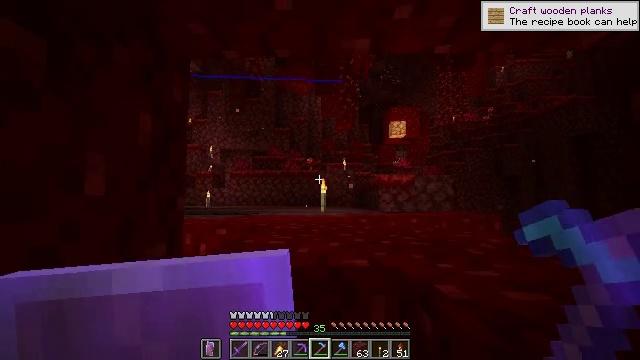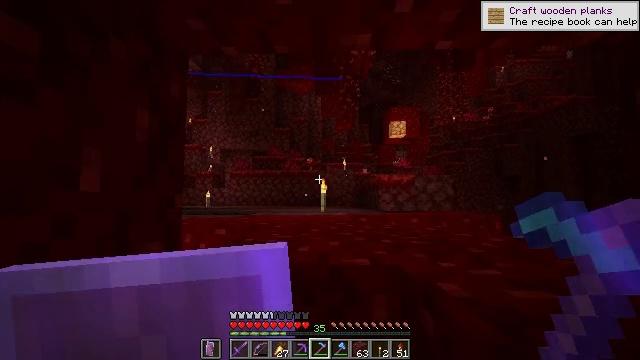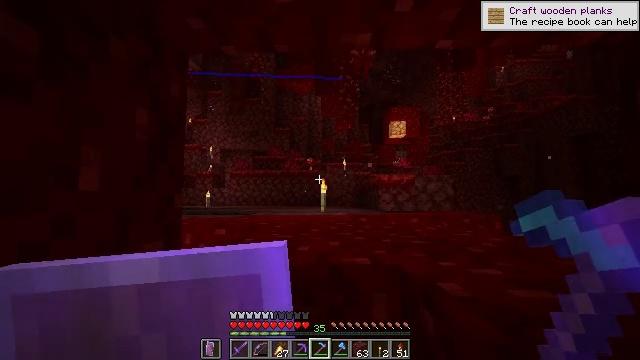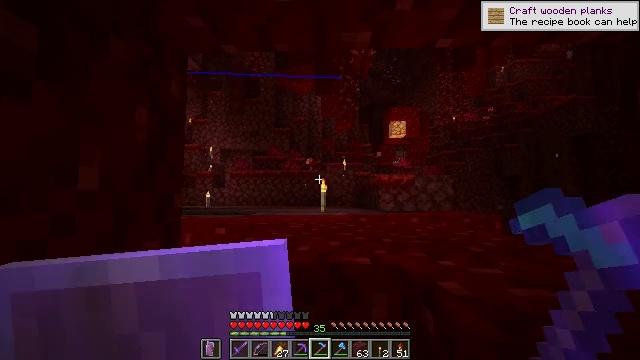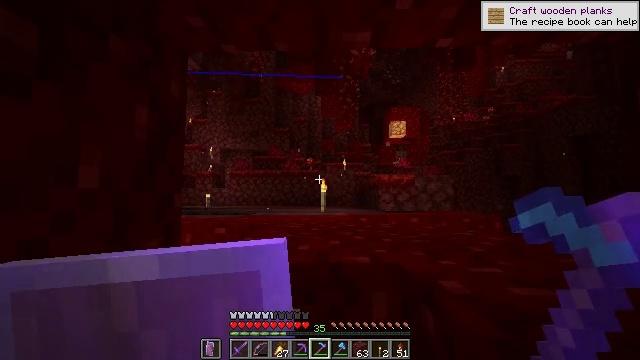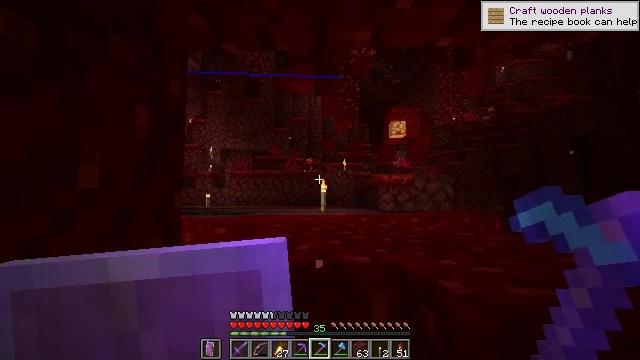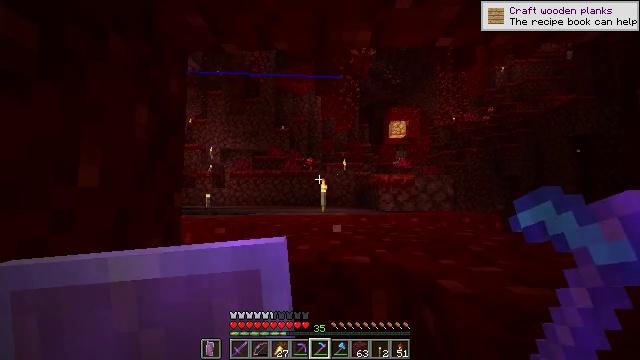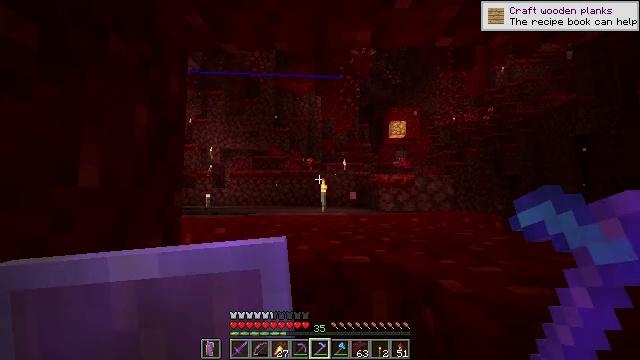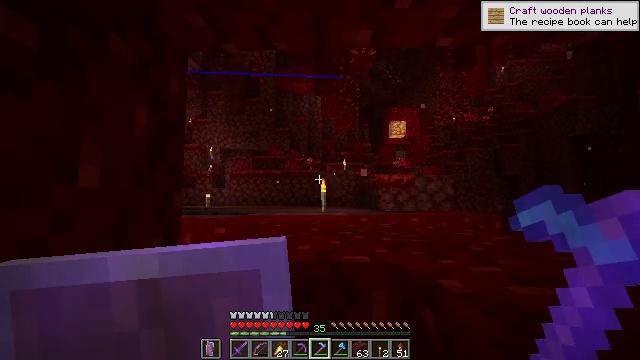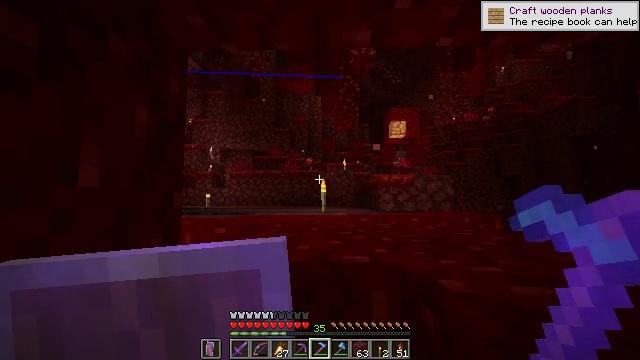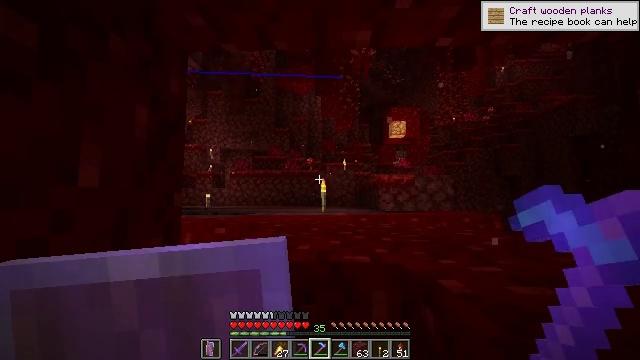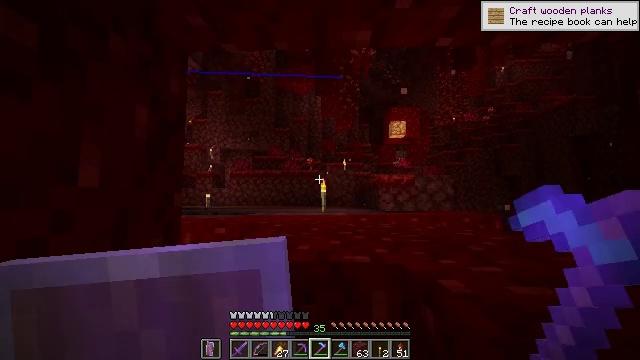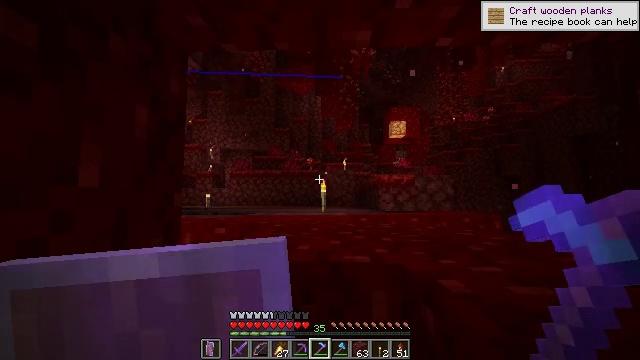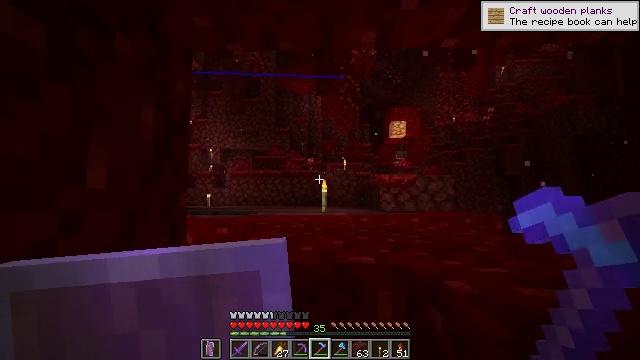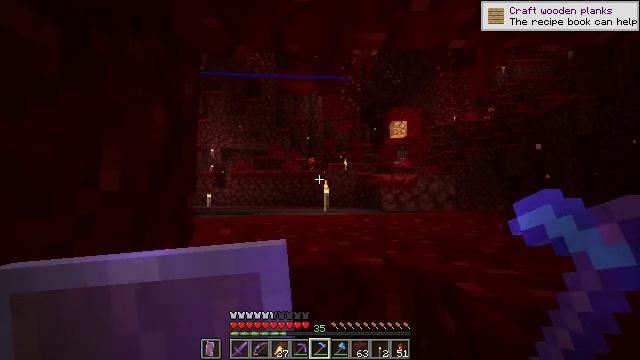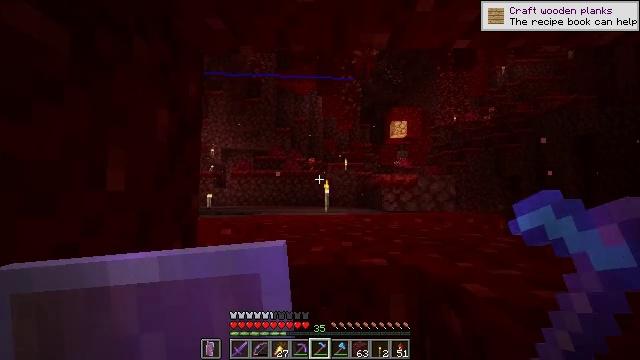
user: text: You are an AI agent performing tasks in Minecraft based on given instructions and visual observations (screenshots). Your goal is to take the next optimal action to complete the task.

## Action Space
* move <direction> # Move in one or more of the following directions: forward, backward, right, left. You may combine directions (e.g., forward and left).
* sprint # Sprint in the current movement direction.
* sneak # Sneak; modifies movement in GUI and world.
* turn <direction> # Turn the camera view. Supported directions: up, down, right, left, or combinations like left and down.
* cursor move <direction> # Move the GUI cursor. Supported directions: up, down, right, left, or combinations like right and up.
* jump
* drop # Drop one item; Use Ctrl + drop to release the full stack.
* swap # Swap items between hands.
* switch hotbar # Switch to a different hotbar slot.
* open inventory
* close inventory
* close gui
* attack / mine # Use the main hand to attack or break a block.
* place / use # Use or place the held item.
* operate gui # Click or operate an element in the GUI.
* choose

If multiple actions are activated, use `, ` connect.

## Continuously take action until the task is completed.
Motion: motion action
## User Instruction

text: Attack the nether wart block to break it.
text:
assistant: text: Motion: sneak
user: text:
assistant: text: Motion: sneak
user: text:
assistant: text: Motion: sneak
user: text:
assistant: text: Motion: sneak
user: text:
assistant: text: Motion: sneak
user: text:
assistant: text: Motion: sneak
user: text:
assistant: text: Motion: sneak
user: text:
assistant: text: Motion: sneak
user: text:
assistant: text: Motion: sneak
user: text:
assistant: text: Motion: sneak
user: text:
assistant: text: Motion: sneak
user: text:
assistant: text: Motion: sneak
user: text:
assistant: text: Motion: move left, sneak
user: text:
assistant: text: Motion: move left, sneak
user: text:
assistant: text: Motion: move left, sneak
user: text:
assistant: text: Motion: move left, sneak
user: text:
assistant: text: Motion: move left, sneak
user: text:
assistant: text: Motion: sneak
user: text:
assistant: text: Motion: sneak
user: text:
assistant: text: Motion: sneak
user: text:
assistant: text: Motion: sneak
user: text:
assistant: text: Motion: move right, sneak
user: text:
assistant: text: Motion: move right, sneak
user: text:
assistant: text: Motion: move right, sneak, turn left
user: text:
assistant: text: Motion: move right, sneak, turn left
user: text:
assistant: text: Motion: move forward and move right, sneak, turn left
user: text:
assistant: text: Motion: move forward and move right, sneak, turn left
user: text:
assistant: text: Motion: move forward and move right, sneak
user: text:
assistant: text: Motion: move forward and move right, sneak
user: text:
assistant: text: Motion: move forward and move right, sneak, turn left